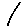
Label: line